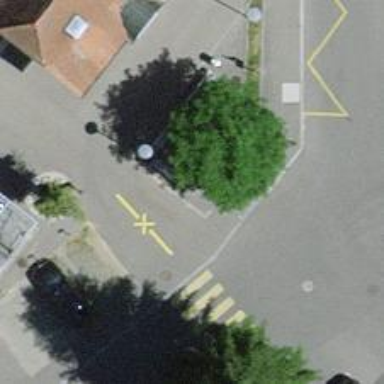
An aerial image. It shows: Bus stop with platform for public transport.